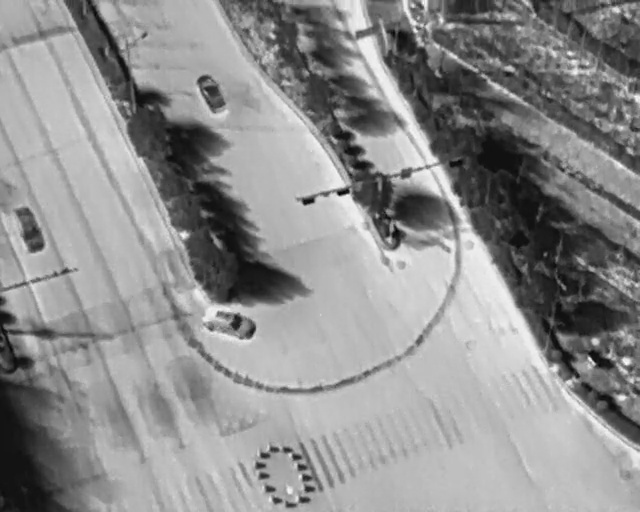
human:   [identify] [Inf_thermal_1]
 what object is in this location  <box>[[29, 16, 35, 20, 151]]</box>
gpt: <ref>1 medium car at the top</ref>

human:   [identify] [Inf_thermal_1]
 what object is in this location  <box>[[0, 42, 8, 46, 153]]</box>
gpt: <ref>1 medium car at the left</ref>

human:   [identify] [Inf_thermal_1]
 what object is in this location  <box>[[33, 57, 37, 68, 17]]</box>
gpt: <ref>1 medium car at the center</ref>